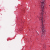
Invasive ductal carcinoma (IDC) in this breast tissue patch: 0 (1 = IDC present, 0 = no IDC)